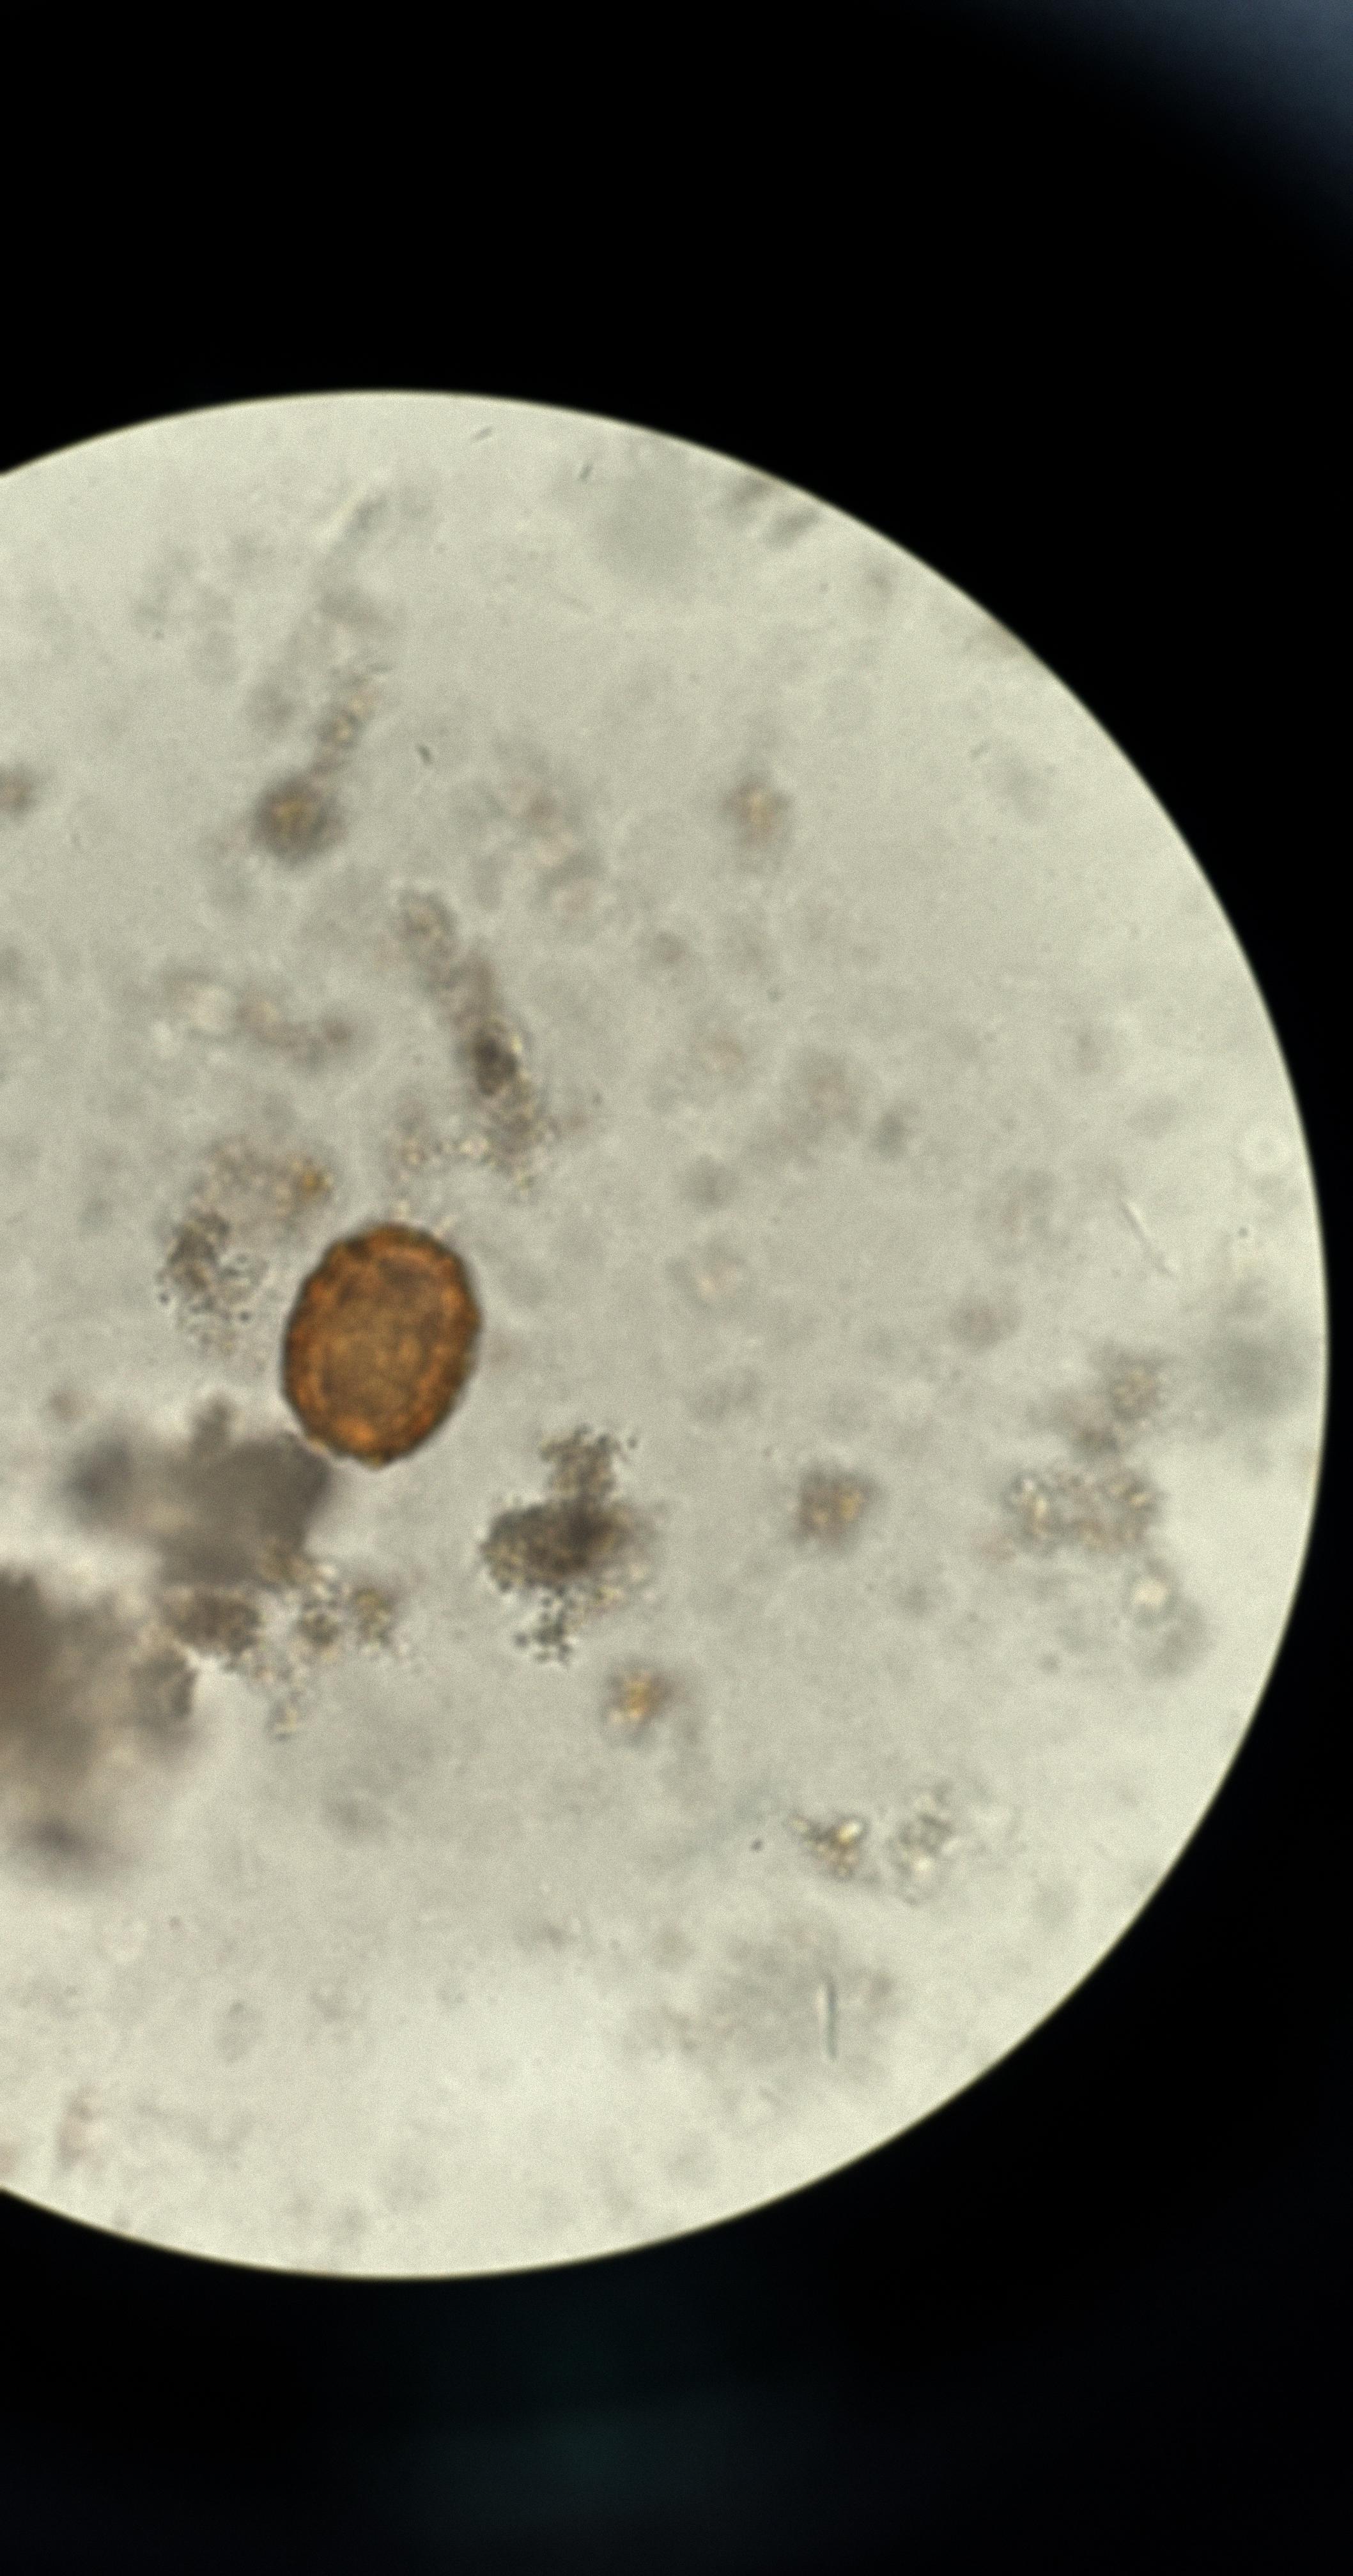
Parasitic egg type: Ascaris lumbricoides